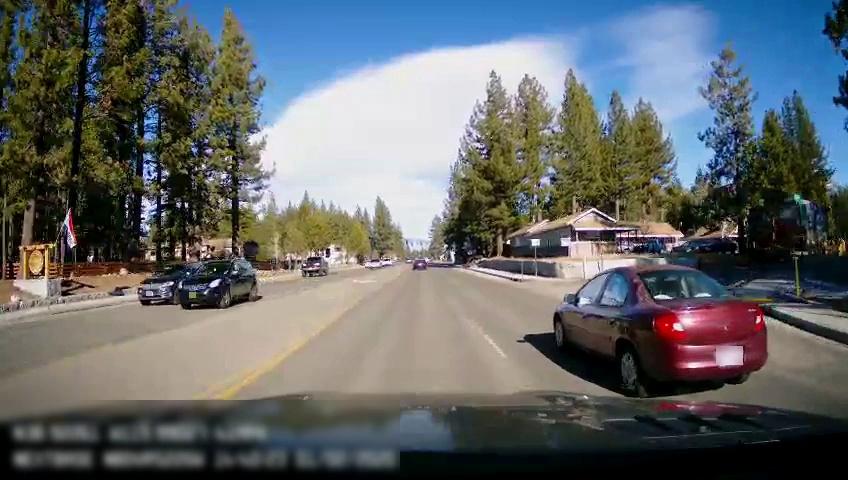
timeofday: Day
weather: Sunny
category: Drivable Space
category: Vehicles | Car
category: Vehicles | Car
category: Vehicles | Car
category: Vehicles | Car
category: Vehicles | SUV
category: Vehicles | SUV
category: Vehicles | SUV
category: Vehicles | SUV
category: Vehicles | SUV
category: Lanes | Opposite Lane
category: Lanes | Current Lane
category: Lanes | Current Lane